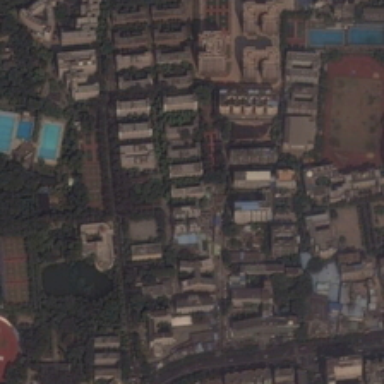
Many buildings and some green trees are in a school .